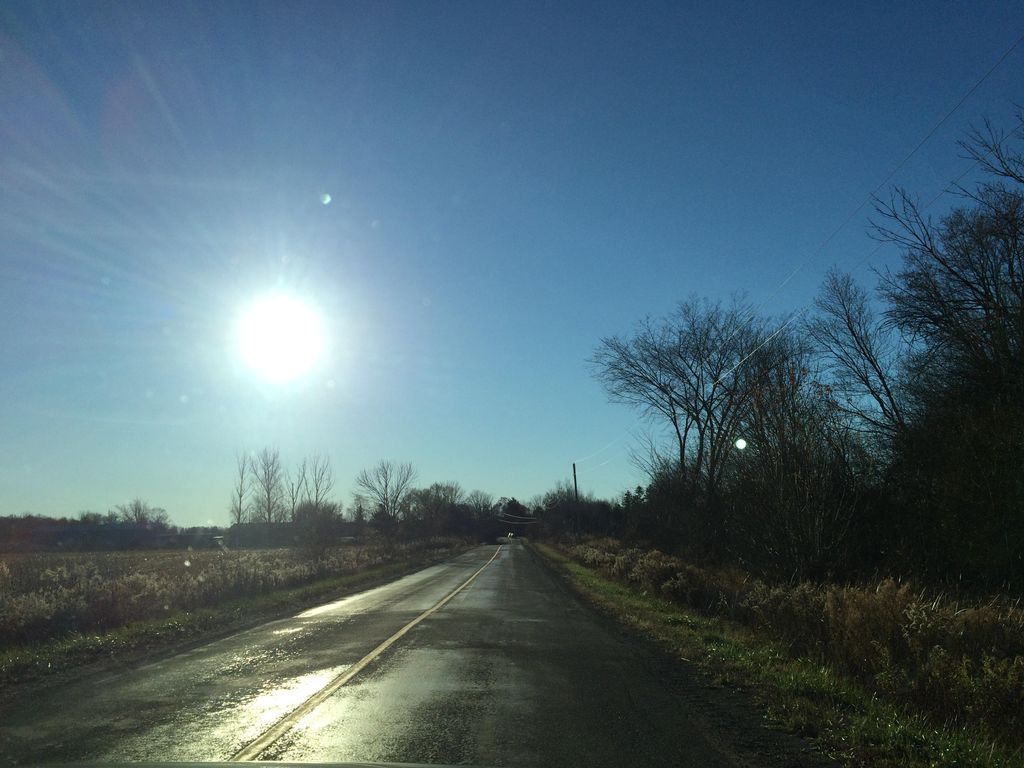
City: kitchener-waterloo